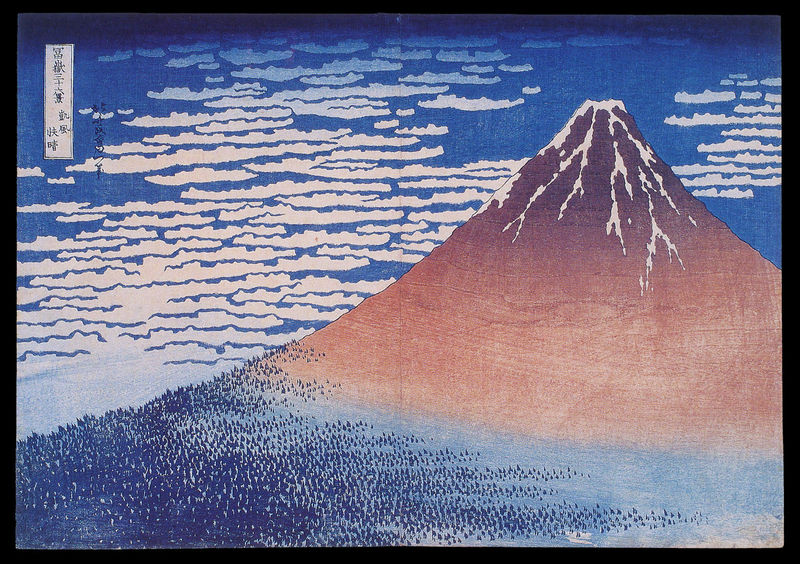
Titel: 36 Ansichten des Fuji
Künstler: Katsushika Hokusai
Institution: Honolulu, Honolulu Academy of Arts
Schlagwörter: berg, blau, himmel, wasser, weiß, wolken, bäume, braun, grau, hell, schwarz, zeichen, eis, rot, schnee, wolke, flächig, wald, japan, schrift, gipfel, grafik, graphik, monumental, japanisch, schriftzeichen, lava, vulkan, asien, holzstich, buchstaben, koloriert, schneebedeckt, bewaldet, holzmaserung, asia, krater, fuji, fujijama, fujiyama, waldgrenze, nippon, vilkan, vukan, gipofel, tejapan, futschi, fitji, futji, futjijama, vulkankegel